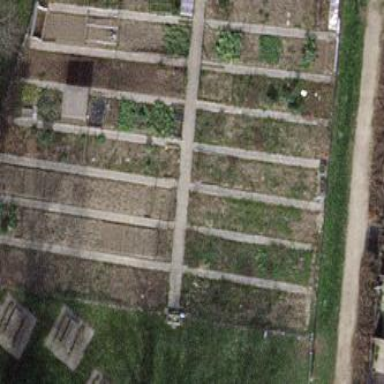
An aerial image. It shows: Allotments area.